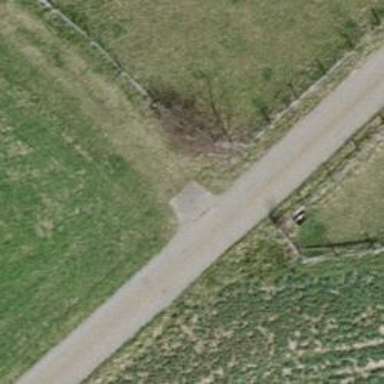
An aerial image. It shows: Gate.